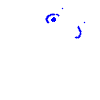
Particle: electron